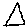
Label: triangle